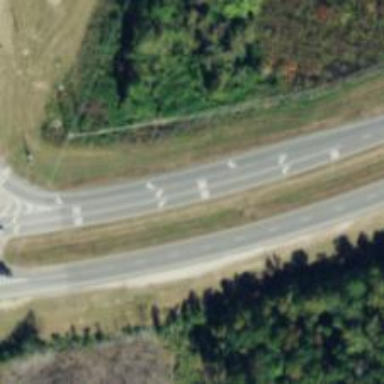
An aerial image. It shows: Asphalt trunk highway.